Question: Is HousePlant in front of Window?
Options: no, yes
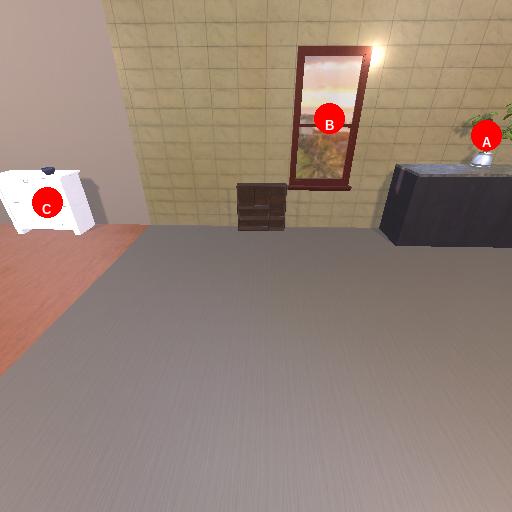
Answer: no